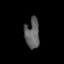
Tissue: lung
Cell type: Fibroblasts
Senescence score: 0.175
Nuclear area (px): 416
Mean DAPI intensity: 96.615